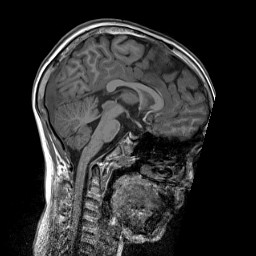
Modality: T1w
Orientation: sagittal
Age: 10
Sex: male
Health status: ill